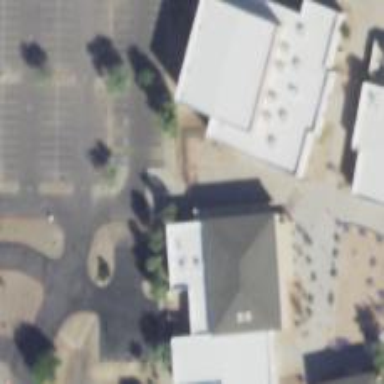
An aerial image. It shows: School.